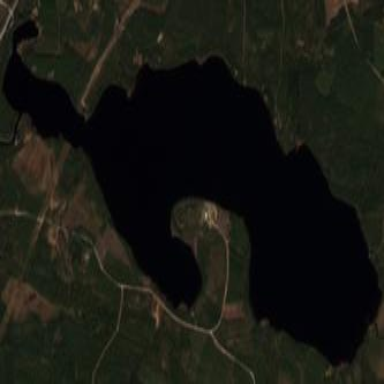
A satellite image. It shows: Serene lake.